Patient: sex M, age 66
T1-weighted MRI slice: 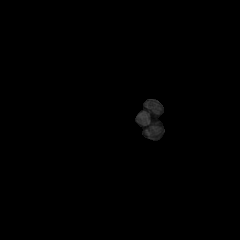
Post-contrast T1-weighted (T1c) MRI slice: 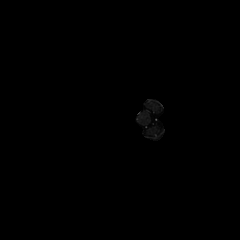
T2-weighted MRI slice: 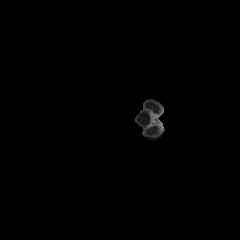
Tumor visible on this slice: no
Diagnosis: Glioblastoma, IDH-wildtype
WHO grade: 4